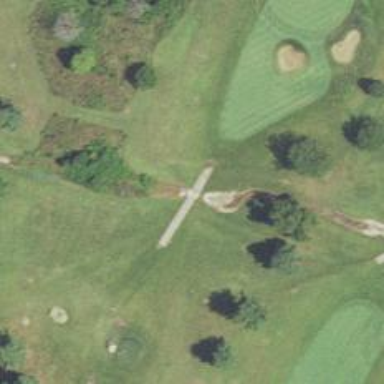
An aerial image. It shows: Service road designated as golf cart path.